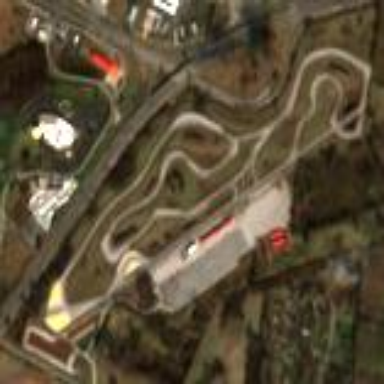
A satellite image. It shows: Sports center tailored for motor sports enthusiasts.